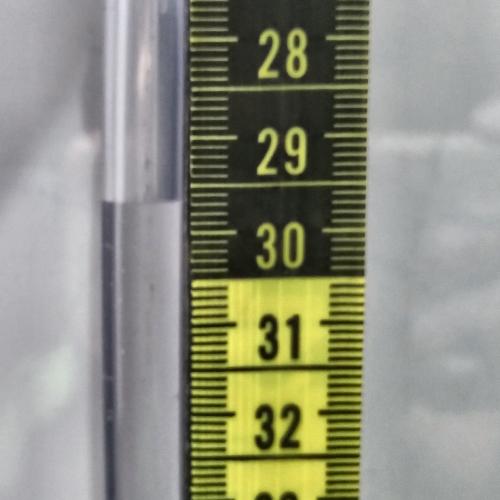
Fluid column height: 29.7 cm